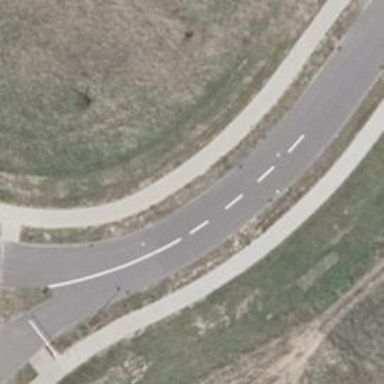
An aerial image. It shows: Residential road with grade1 asphalt surface. It has separate sidewalks on both sides.